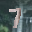
Label: 7